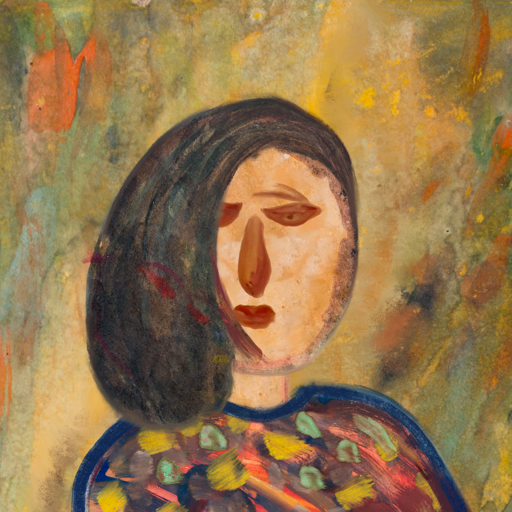
Background: Comrade, Head And Neck Front: Childish, Face Front: Pious_Lady, Bust: Mother_And_Son_Mother, Hair Front: Gypsy_Mother, Head Accessory: Blank, Second Necklace: Blank, Necklace: Blank, Baby: Blank